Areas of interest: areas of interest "Chang'an Library"
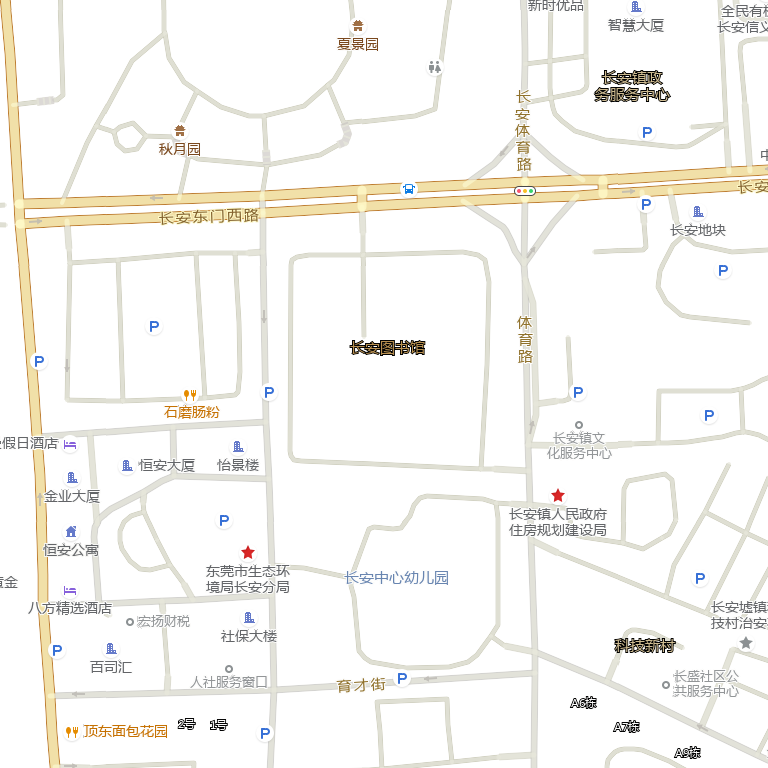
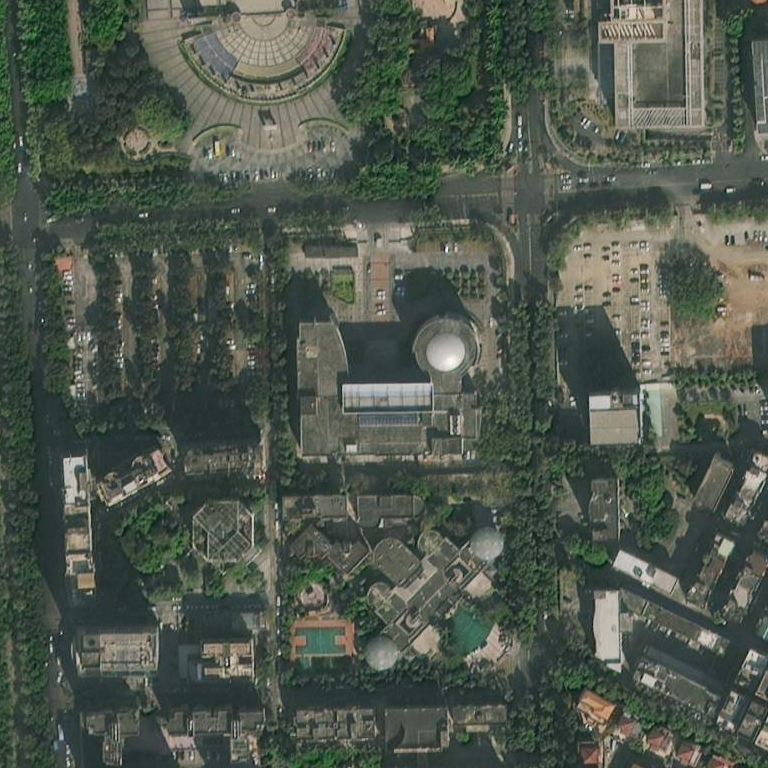